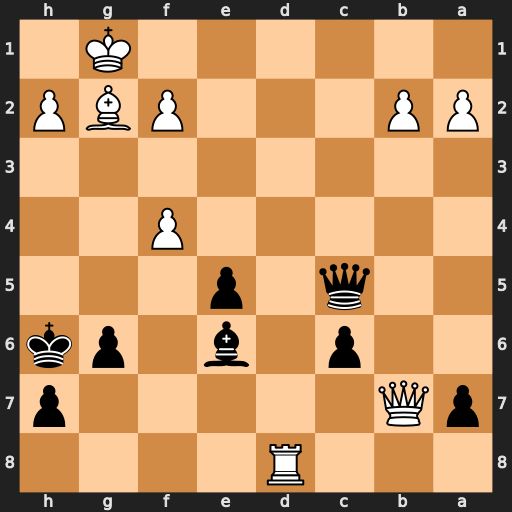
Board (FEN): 3R4/pQ5p/2p1b1pk/2q1p3/5P2/8/PP3PBP/6K1
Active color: b
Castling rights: -
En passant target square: -
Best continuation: Qc1+ Bf1 Bc4 h3 Qxf1+